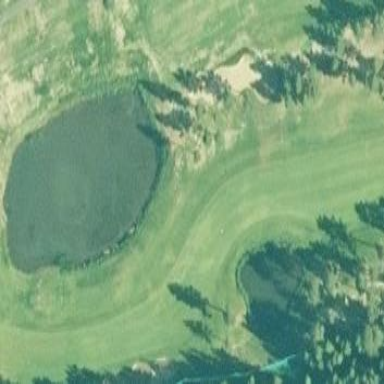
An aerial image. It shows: Golf fairway surrounded by grass.